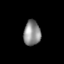
Tissue: lung
Cell type: Epithelial cells
Senescence score: 0.2377
Nuclear area (px): 416
Mean DAPI intensity: 139.983